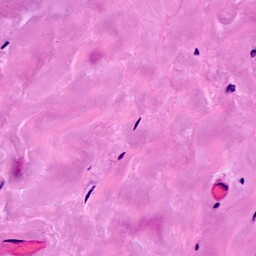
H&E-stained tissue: Breast